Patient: sex M, age 63
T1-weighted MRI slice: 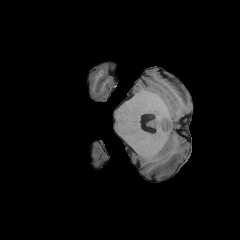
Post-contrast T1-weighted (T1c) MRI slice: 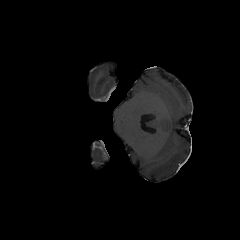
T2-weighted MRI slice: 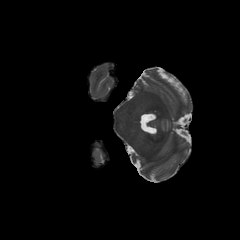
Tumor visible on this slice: no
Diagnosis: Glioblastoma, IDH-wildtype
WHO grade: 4